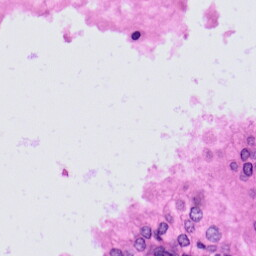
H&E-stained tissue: Prostate